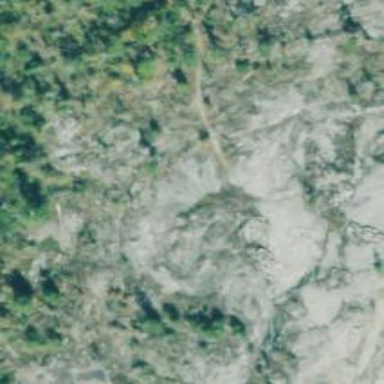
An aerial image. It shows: Quarry area.